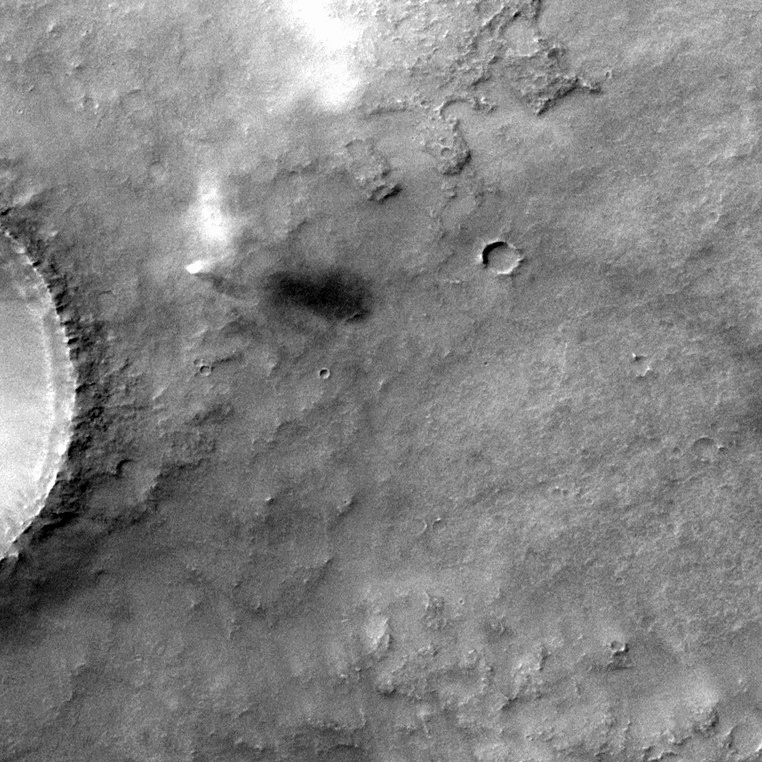
Label: dustdevil